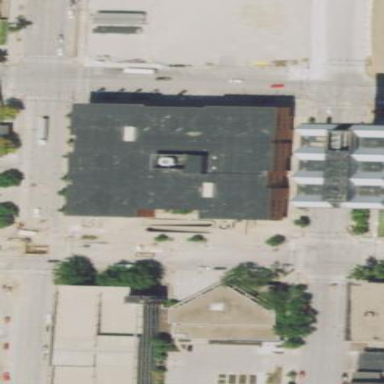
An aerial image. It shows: Public building.